Field crop: tomato
Growth stage: 1
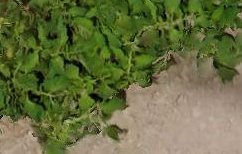
Species: tomato